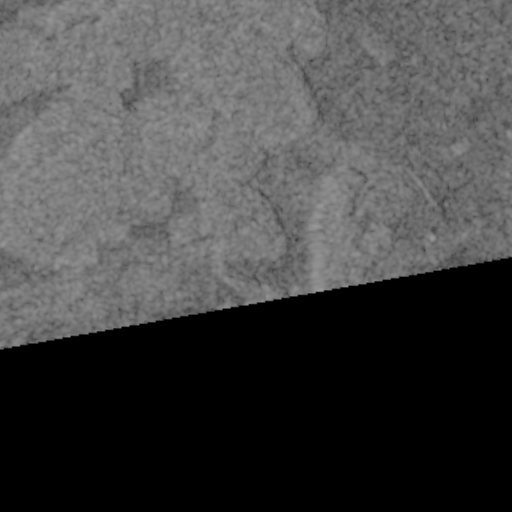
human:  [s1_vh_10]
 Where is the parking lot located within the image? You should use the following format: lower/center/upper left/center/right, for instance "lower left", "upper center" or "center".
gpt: The parking lot is located in the lower left of the image.
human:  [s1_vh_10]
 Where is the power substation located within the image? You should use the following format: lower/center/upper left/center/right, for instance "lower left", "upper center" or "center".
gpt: The power substation is located in the lower left of the image.
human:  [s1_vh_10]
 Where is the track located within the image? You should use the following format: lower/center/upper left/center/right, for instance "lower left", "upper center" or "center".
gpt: The track is located in the lower left of the image.
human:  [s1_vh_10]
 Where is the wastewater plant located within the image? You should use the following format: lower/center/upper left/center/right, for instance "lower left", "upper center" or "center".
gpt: The wastewater plant is located in the lower left of the image.
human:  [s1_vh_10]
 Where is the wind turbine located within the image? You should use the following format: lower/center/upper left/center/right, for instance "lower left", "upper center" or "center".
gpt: The wind turbine is located in the upper left of the image.
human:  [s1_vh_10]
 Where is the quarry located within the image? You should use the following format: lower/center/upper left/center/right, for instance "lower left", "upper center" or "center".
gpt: There is no quarry in the image.

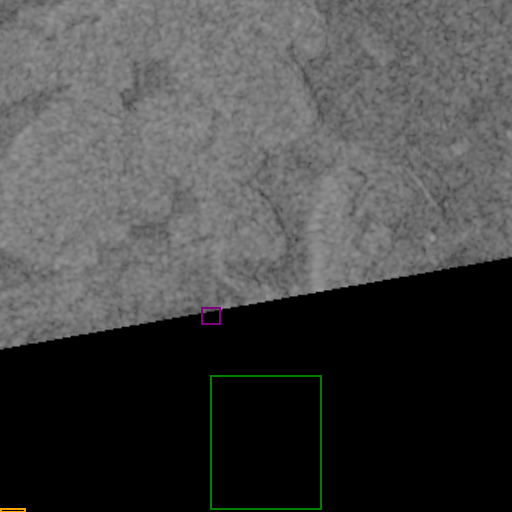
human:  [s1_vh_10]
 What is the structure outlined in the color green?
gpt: The structure outlined in green is a crop field.
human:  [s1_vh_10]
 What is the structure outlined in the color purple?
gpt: The structure outlined in purple is a park.
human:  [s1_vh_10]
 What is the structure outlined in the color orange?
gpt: The structure outlined in orange is a wastewater plant.
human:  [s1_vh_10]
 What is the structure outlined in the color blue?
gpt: There is no blue outline.